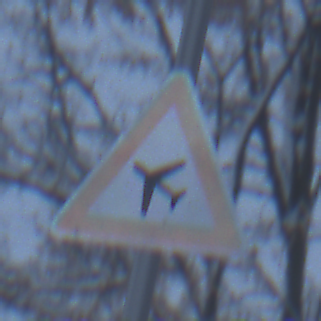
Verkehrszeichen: FlugbetriebRechts
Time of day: Midday
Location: Outdoor (Nature)
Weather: Overcast
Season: Winter
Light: Natural